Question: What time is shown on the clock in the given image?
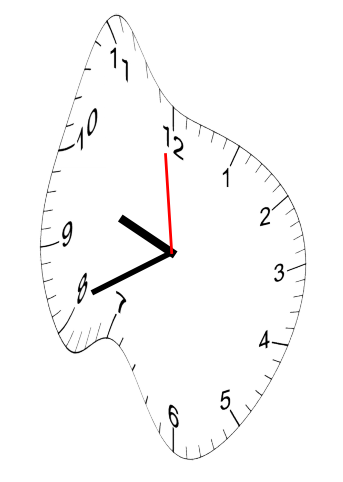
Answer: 09:40:59